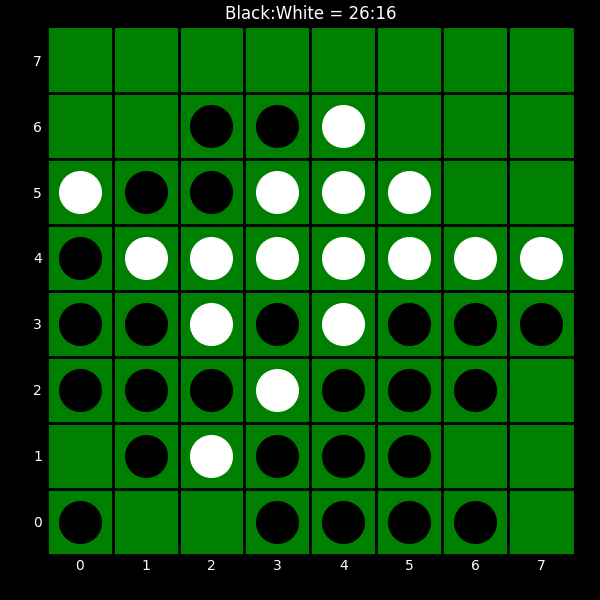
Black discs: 26
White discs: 16